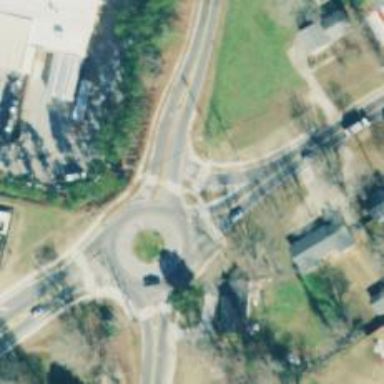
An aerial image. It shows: Footway that serves as traffic island.